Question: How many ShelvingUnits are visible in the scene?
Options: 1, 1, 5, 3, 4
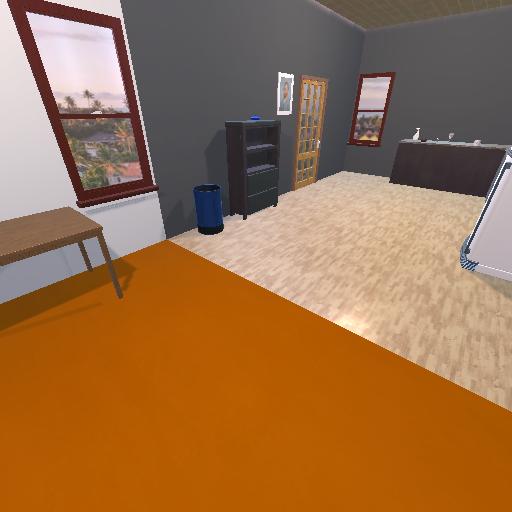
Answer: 1